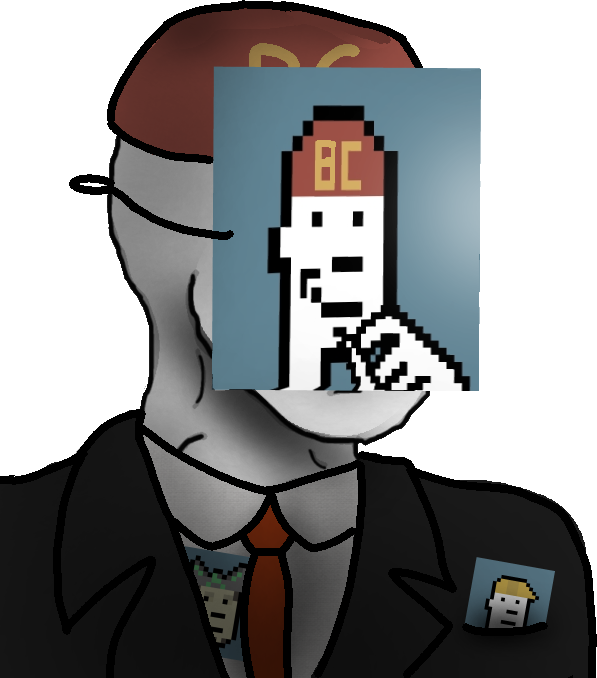
Label: 5_Doomer